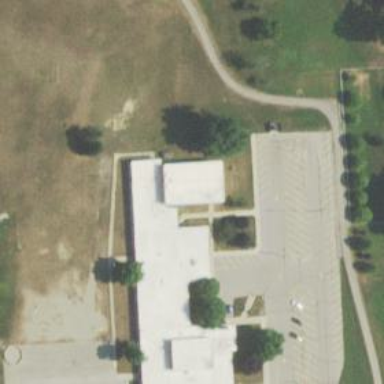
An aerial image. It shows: School.